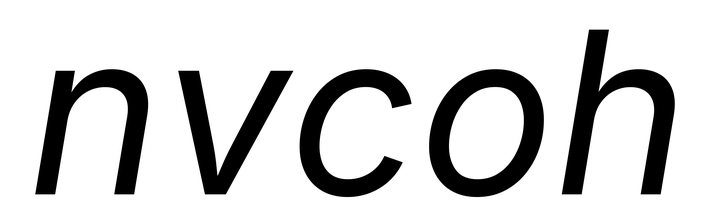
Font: Inter-Italic_Italic